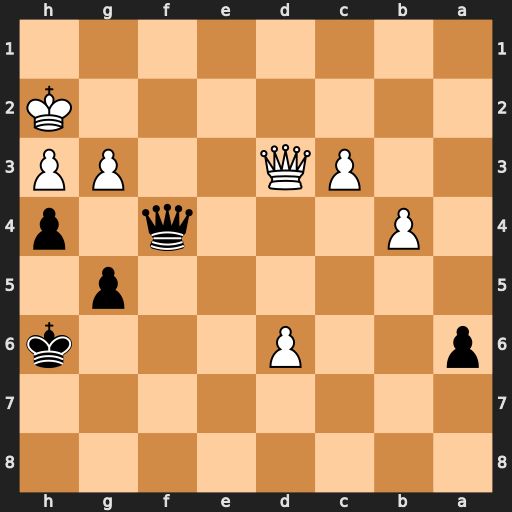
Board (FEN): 8/8/p2P3k/6p1/1P3q1p/2PQ2PP/7K/8
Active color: b
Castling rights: -
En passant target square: -
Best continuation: Qf2+ Kh1 hxg3 Qxg3 Qxg3